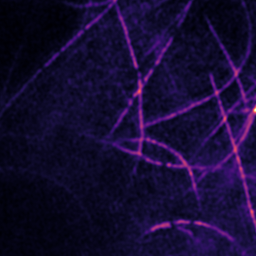
Label: Super-resolution Microtubules image